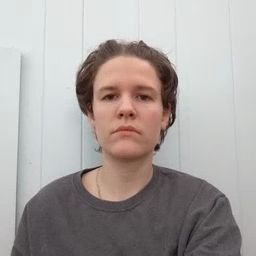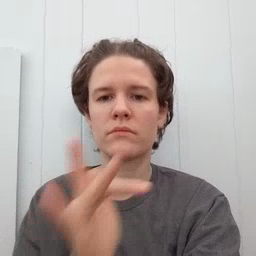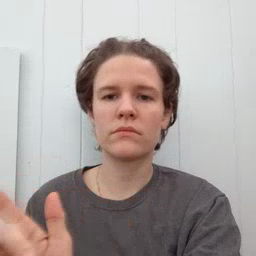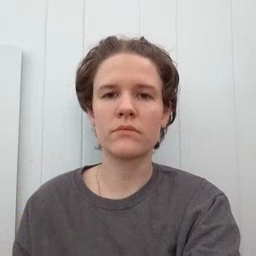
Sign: empty